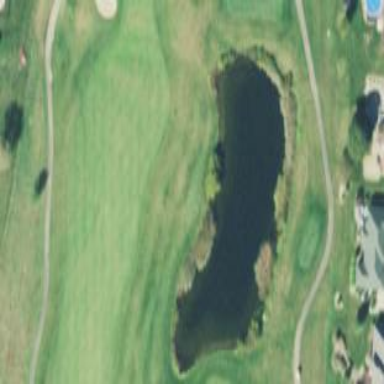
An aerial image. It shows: Water hazard on golf course.